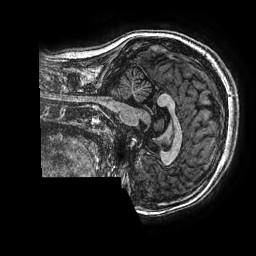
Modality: T1w
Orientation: sagittal
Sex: female
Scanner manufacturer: ge
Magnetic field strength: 3 T
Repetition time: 0.00766 s
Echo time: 0.003476 s